Field crop: maize
Growth stage: 1
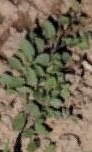
Species: convolvulus